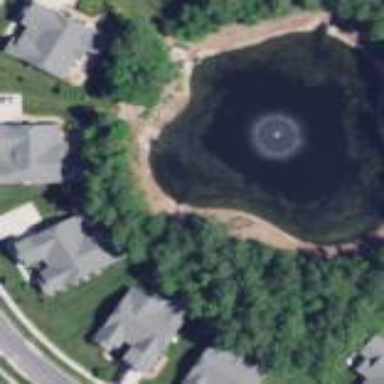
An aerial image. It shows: Pond surrounded by natural water.